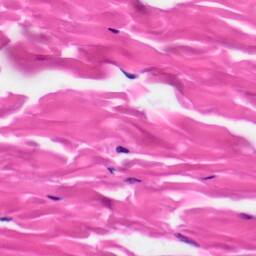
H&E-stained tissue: Skin